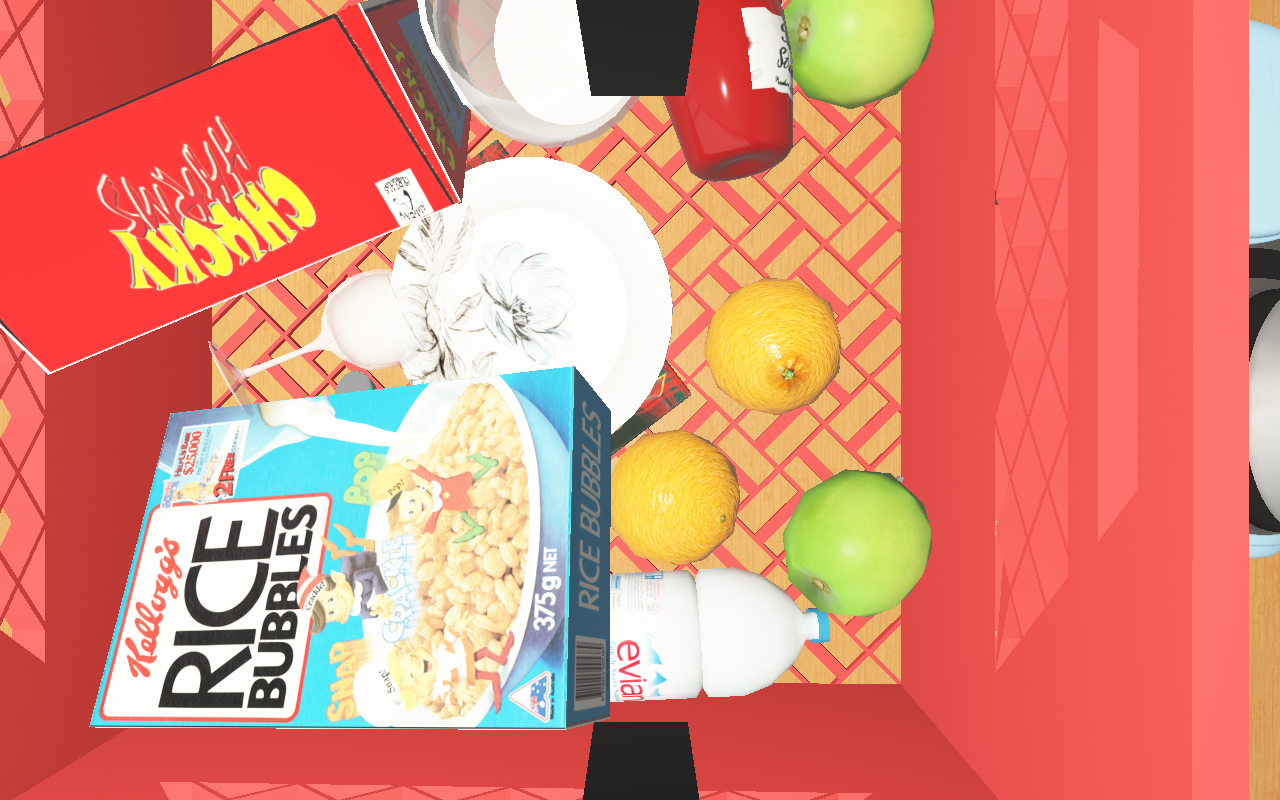
Objects in the scene:
water bottle
apple
apple
orange
glass
wineglass
jam jar
cereal box